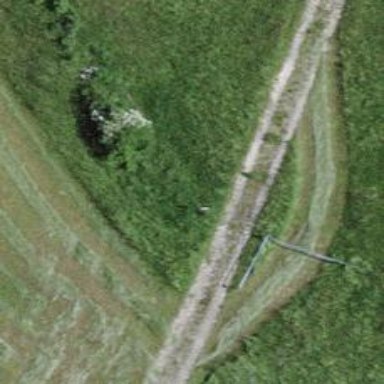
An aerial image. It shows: Kissing gate.